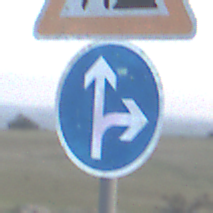
Verkehrszeichen: VorgeschriebeneFahrtrichtungGeradeausOderRechts
Zusatzzeichen oben: Arbeitsstelle
Umgebung: Outdoor, Nature
Tageszeit: SunriseSunset
Wetter: PartlyCloudy
Licht: Natural
Jahreszeit: NotSpecified
Kontrast: LowContrast